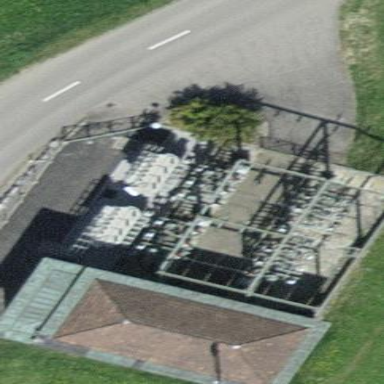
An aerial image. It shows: Industrial area with power substation.